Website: walmart
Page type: billing-address
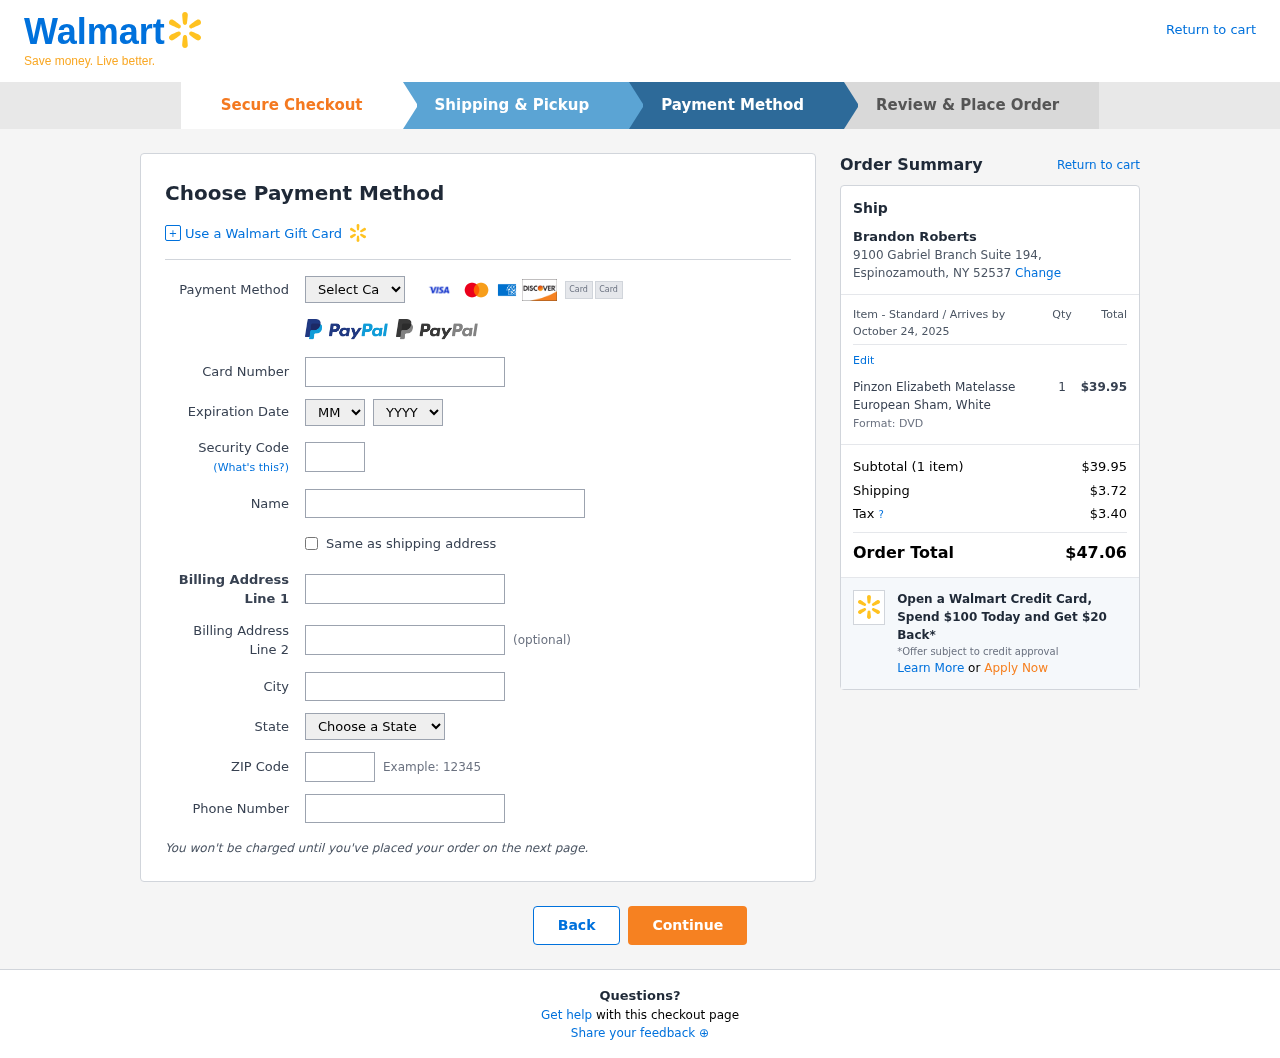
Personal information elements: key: PII_CARD_CVV
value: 119
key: PII_CARD_EXPIRY_MONTH
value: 08
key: PII_CARD_EXPIRY_YEAR
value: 28
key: PII_CARD_NUMBER
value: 6537 8310 4806 6390
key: PII_CARD_TYPE
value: Discover
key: PII_CITY
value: Espinozamouth
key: PII_CITY_STATE_ZIP
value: Espinozamouth, NY 52537
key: PII_FULLNAME
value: Brandon Roberts
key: PII_PHONE
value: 7108667334
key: PII_POSTCODE
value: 52537
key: PII_STATE
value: New York
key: PII_STREET
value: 9100 Gabriel Branch Suite 194
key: PII_FULLNAME2
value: Brandon Roberts
Product elements: key: PRODUCT1_NAME
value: Pinzon Elizabeth Matelasse European Sham, White
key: PRODUCT1_PRICE
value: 39.95
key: PRODUCT1_QUANTITY
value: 1
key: PRODUCT1_DESC
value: Format: DVD
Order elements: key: ORDER_DELIVERY_DATE
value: October 24, 2025
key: ORDER_NUM_ITEMS
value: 1
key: ORDER_SUBTOTAL
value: $39.95
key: ORDER_SHIPPING_COST
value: $3.72
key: ORDER_TAX
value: $3.40
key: ORDER_TOTAL
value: $47.06